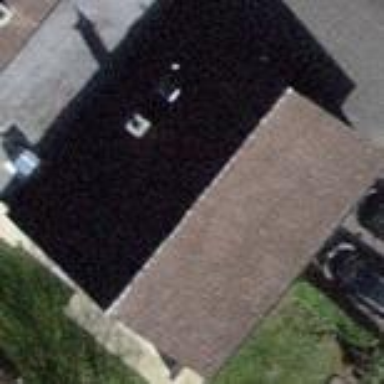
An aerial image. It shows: Residential building.